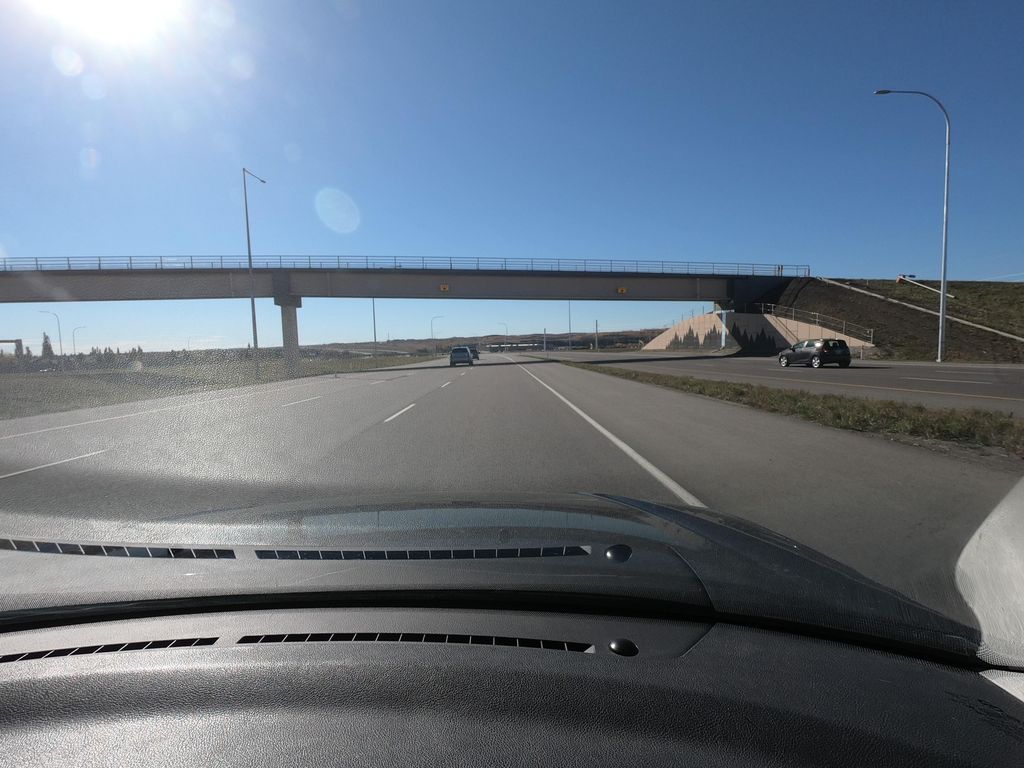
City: calgary